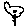
Label: flower